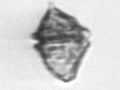
Label: Kryptoperidinium_triquetrum